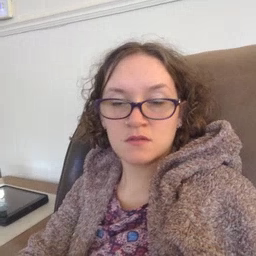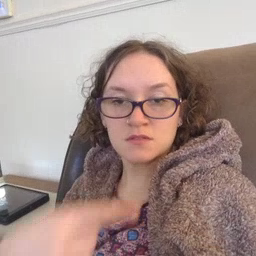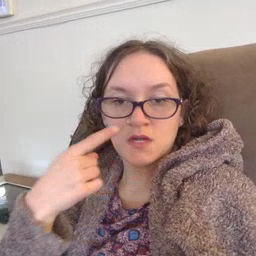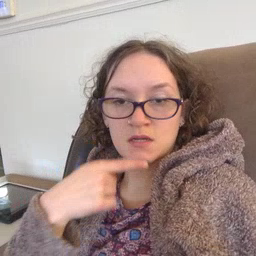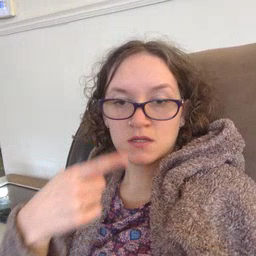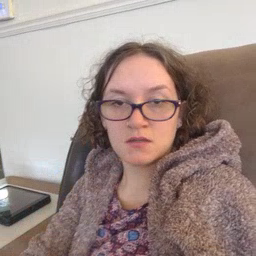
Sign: say